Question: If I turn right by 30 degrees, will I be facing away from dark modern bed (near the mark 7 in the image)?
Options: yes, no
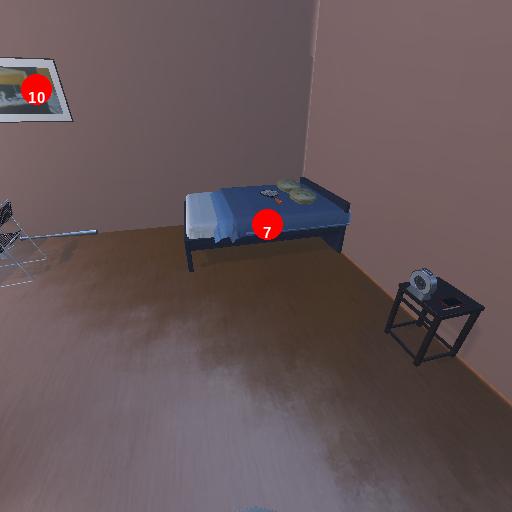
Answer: yes